Question: I turned on the setting "Treat Warnings as Errors" used it for a while and then turned it off however warnings still build as errors. I have restarted xcode and my pc.
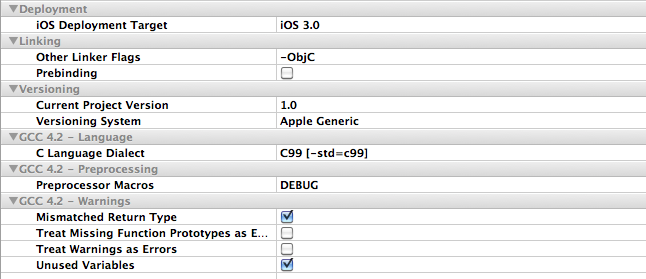
Answer: Try to override this setting on the Target level, rather than Project's.